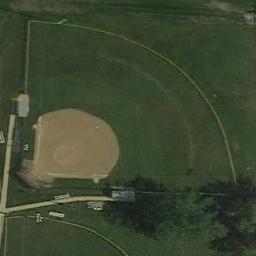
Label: baseball_diamond